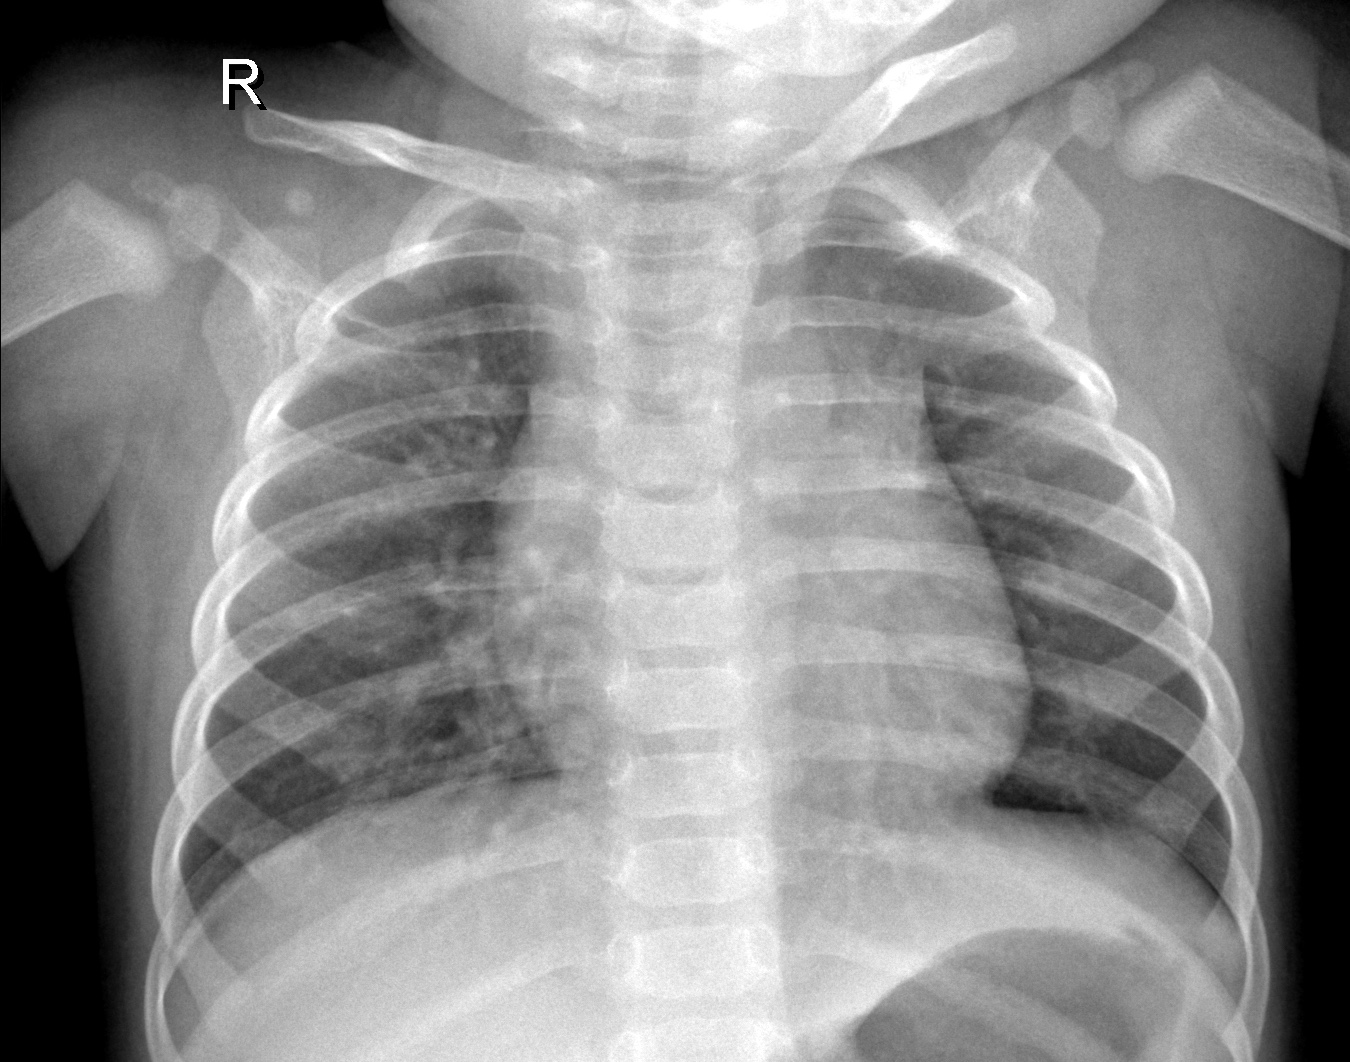
Diagnosis: NORMAL